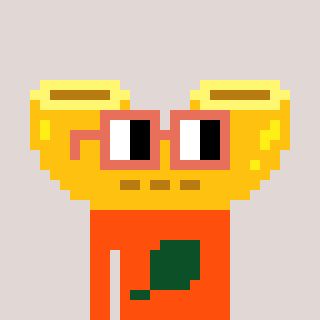
a pixel art character with square orange glasses, a macaroni-shaped head and a orange-colored body on a warm background